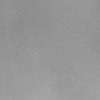
Atmospheric dust classification: dusty